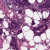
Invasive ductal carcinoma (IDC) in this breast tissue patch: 1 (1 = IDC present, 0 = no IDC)